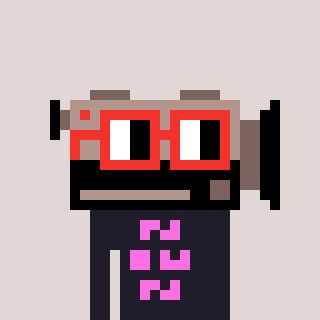
a pixel art character with square red glasses, a camcorder-shaped head and a grayscale-colored body on a warm background